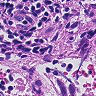
Metastatic tissue present: yes